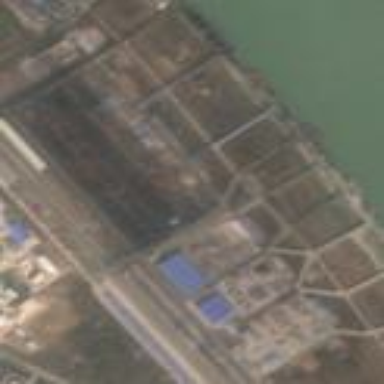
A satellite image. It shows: Industrial area designated for port activities.